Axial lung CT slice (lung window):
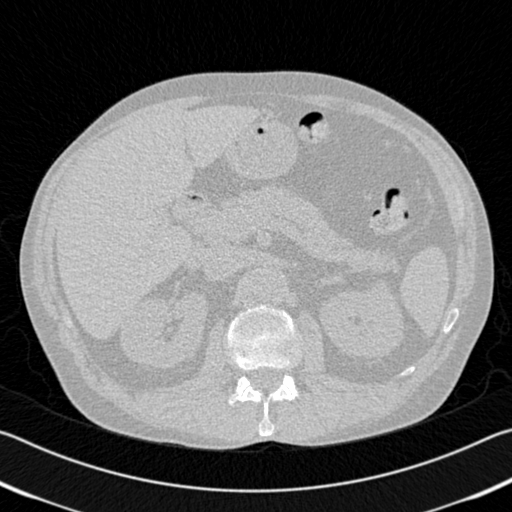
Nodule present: no